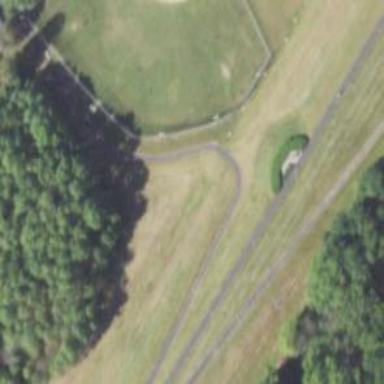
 paved with asphalt and bordered by embankment."